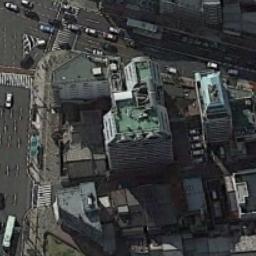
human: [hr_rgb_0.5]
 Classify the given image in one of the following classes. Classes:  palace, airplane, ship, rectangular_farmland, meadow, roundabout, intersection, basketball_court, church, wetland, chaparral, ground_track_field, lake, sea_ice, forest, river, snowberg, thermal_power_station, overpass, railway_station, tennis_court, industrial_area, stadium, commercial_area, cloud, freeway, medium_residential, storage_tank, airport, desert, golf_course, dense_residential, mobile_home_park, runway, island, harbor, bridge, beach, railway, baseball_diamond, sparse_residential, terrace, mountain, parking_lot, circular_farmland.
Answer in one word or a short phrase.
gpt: commercial_area